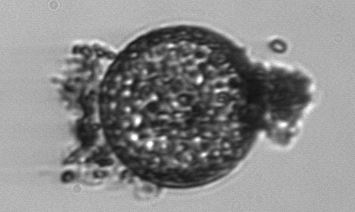
Label: Coscinodiscus